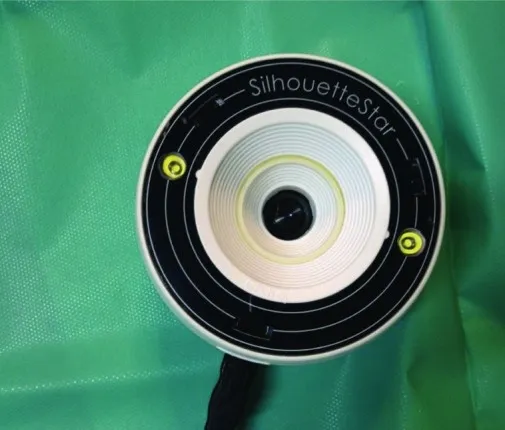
Silhouette Star camera for 3D wound imaging.
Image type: radiology (ultrasound)